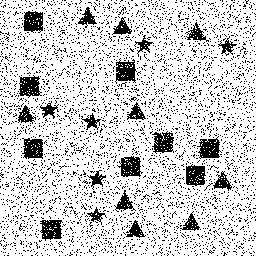
Squares: 9
Triangles: 9
Stars: 6
Total shapes: 24